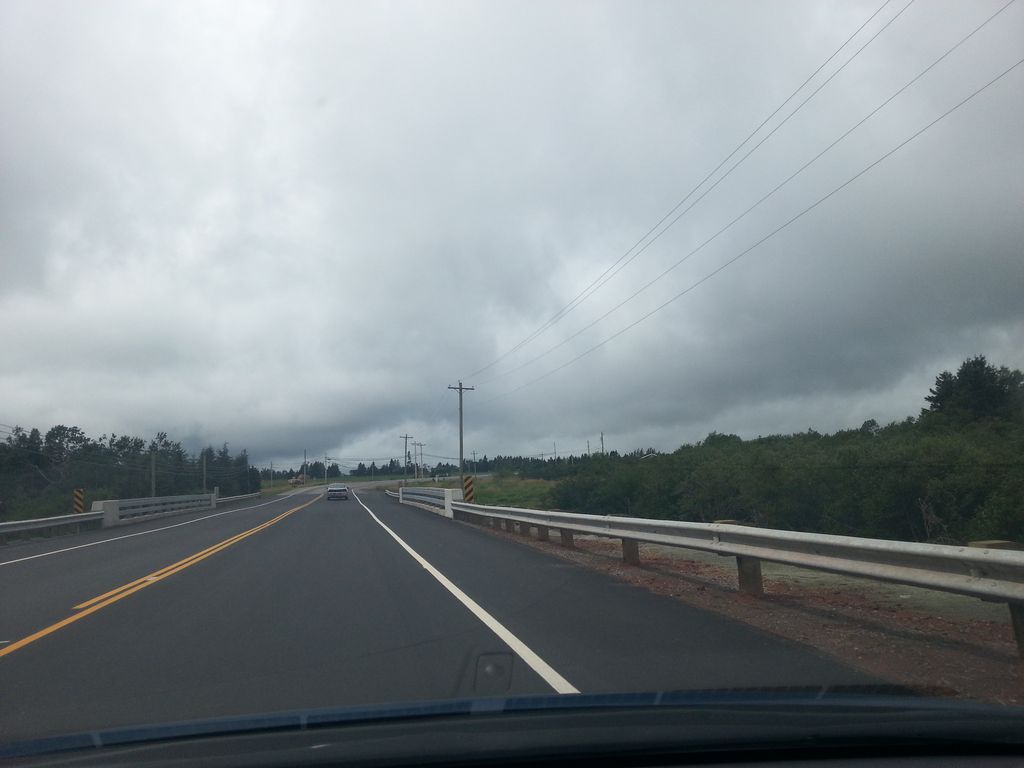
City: charlottetown